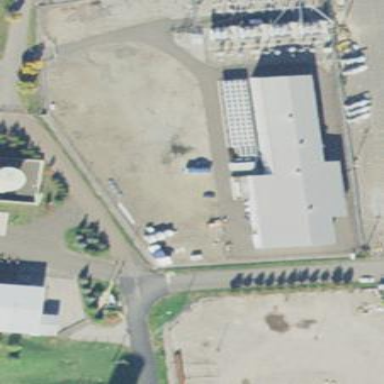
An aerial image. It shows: Substation with fence around it. The substation is converter type.